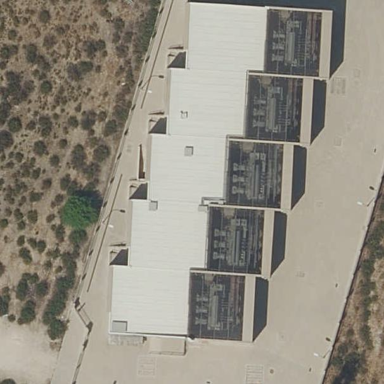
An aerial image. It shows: Substation for power supply.